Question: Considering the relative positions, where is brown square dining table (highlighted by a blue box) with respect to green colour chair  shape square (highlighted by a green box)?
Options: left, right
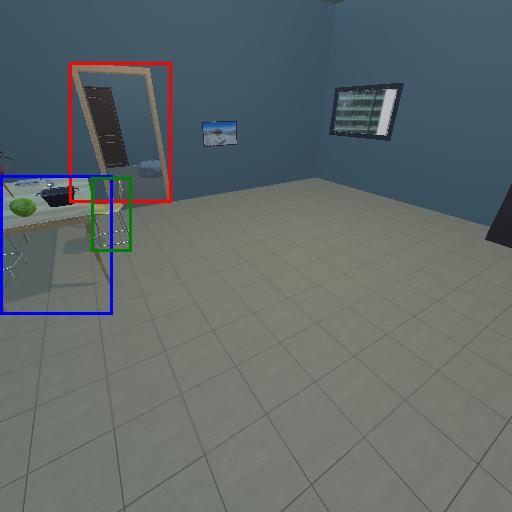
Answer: left